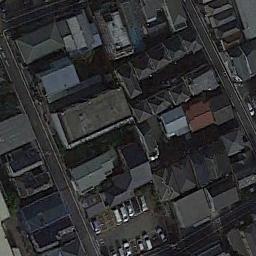
Label: residential